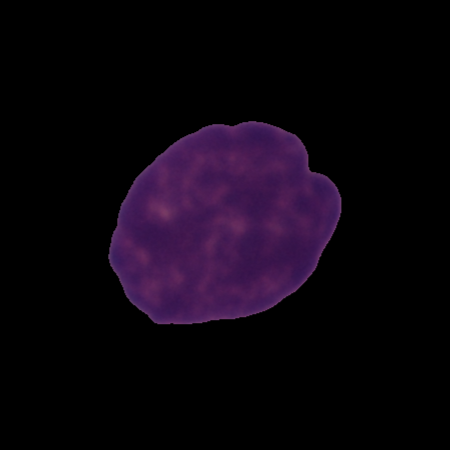
Label: cancer